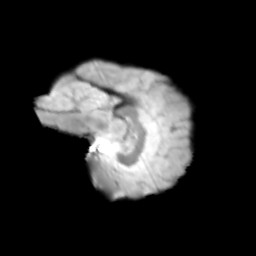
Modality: T2w
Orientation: sagittal
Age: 11
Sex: male
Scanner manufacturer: siemens
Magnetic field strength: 3 T
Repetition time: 3.8 s
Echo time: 0.07 s